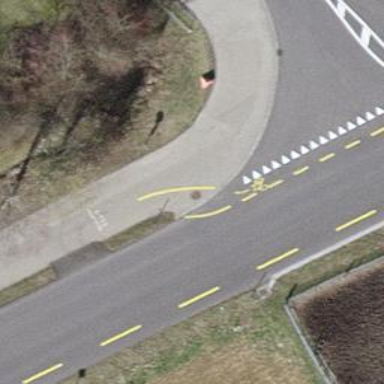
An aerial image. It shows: Secondary road with asphalt surface and designated cycle lane.